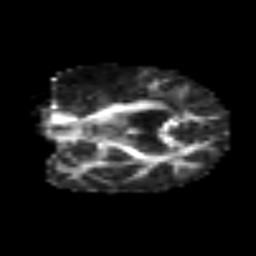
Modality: FA
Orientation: coronal
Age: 67
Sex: male
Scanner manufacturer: siemens
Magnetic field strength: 3 T
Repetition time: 3.2 s
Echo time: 0.081 s